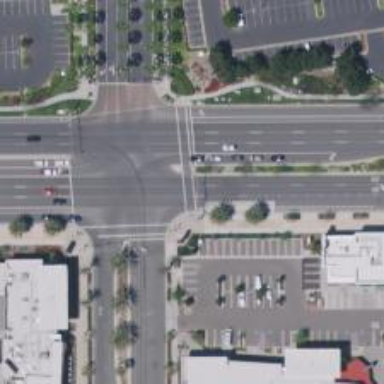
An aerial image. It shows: Tertiary road with asphalt surface and separate sidewalk.